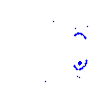
Particle: kaon